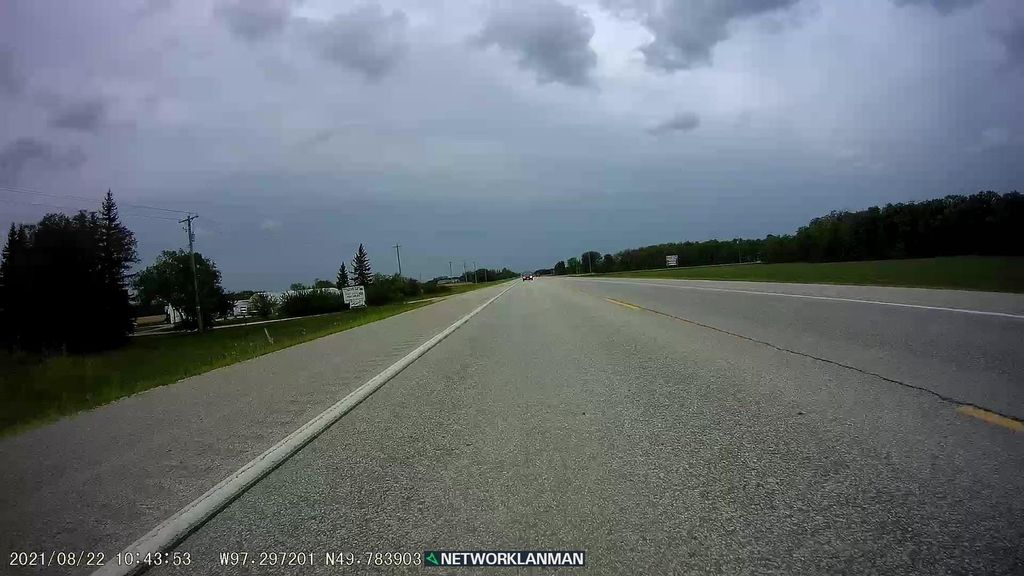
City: winnipeg